Question: I'm trying to create an scrolling plot window with PyQtGraph. The plot itself has multiple axes. I used <URL> as the base to do the scrolling bit.
My problem is that for my data, the scrolling plot seems to acquire an y-offset, increasing as time goes on. I also tried using the same data to display in an accumulating plot (though I really would rather to do a scrolling view) and it didn't acquire any y-offset.
This is what it looks at the end of my test sample - missing the effect of y-offset gradually increasing -
Of course, I would like for the y-offset not to appear, the top plot should be identical to the last 50 samples of the bottom plot

Both plots have identical data sets.
The code that I'm using to generate this is:
'''
import pyqtgraph as pg
from pyqtgraph.Qt import QtCore, QtGui
import numpy as np
from time import sleep
win = pg.GraphicsWindow()
win.setWindowTitle('Sliding Window Test')
p1 = win.addPlot()
p1.setLabels(left='Large Range')
## create third ViewBox.
## this time we need to create a new axis as well.
p3 = pg.ViewBox()
ax3 = pg.AxisItem('right')
p1.layout.addItem(ax3, 2, 3)
p1.scene().addItem(p3)
ax3.linkToView(p3)
p3.setXLink(p1)
ax3.setZValue(-10000)
ax3.setLabel('Small Range', color='#ff0000')
win.nextRow()
p5 = win.addPlot()
p5.setLabels(left='Large Range')
## create third ViewBox.
## this time we need to create a new axis as well.
p7 = pg.ViewBox()
ax7 = pg.AxisItem('right')
p5.layout.addItem(ax7, 2, 3)
p5.scene().addItem(p7)
ax7.linkToView(p7)
p7.setXLink(p5)
ax7.setZValue(-10000)
ax7.setLabel('Small Range', color='#ff0000')
## Handle view resizing
def updateViews():
## view has resized; update auxiliary views to match
global p1, p3, p5, p7
p3.setGeometry(p1.vb.sceneBoundingRect())
p7.setGeometry(p5.vb.sceneBoundingRect())
## need to re-update linked axes since this was called
## incorrectly while views had different shapes.
## (probably this should be handled in ViewBox.resizeEvent)
p3.linkedViewChanged(p1.vb, p3.XAxis)
p7.linkedViewChanged(p5.vb, p7.XAxis)
updateViews()
p1.vb.sigResized.connect(updateViews)
p5.vb.sigResized.connect(updateViews)
data1 = []
data3 = []
curve1 = p1.plot()
curve3 = pg.PlotCurveItem(pen='r')
p3.addItem(curve3)
curve5 = p5.plot()
curve7 = pg.PlotCurveItem(pen='r')
p7.addItem(curve7)
data1 = [1000.0*r - 400 for r in np.random.random(size=600)]
data3 = [1.5*r for r in np.random.random(size=600)]
p1.setRange(yRange=(-400, 600))
p3.setRange(yRange=(0, 1.5))
p5.setRange(yRange=(-400, 600))
p7.setRange(yRange=(0, 1.5))
timer = pg.QtCore.QTimer()
r = 0
def update():
global timer
global r
if r > 50:
curve1.setData(data1[r-50:r])
curve3.setData(data3[r-50:r])
curve1.setPos(r - 50, r)
curve3.setPos(r - 50, r)
else:
curve1.setData(data1[:r])
curve3.setData(data3[:r])
curve5.setData(data1[:r])
curve7.setData(data3[:r])
r +=1
if r >= 600:
timer.stop()
timer.timeout.connect(update)
timer.start(100)
## Start Qt event loop unless running in interactive mode or using pyside.
if __name__ == '__main__':
import sys
if (sys.flags.interactive != 1) or not hasattr(QtCore, 'PYQT_VERSION'):
QtGui.QApplication.instance().exec_()
'''
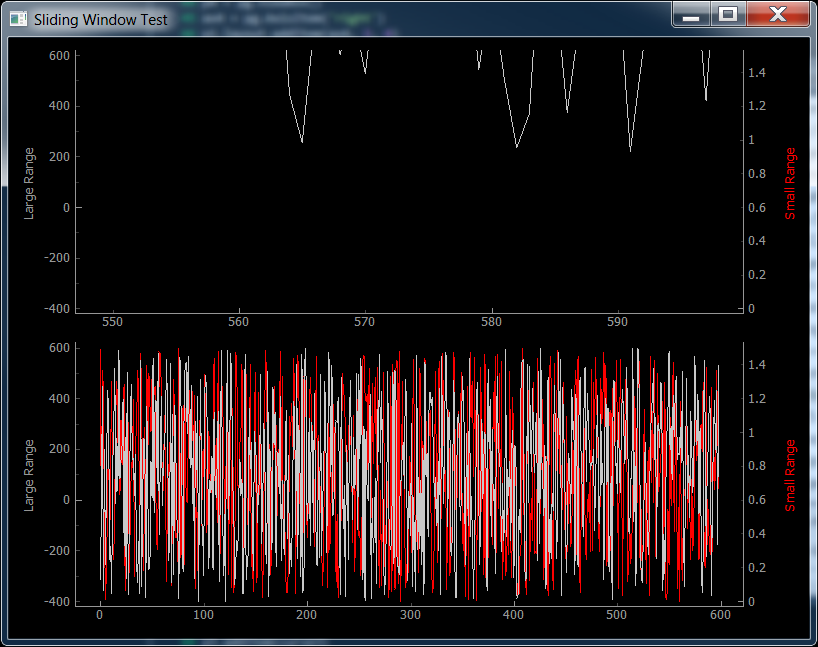
Answer: Simple error: both curves in the top plot are shifted in the y-direction because of these lines:
'''
curve1.setPos(r - 50, r)
curve3.setPos(r - 50, r)
'''
They should instead look like:
'''
curve1.setPos(r - 50, 0)
curve3.setPos(r - 50, 0)
'''